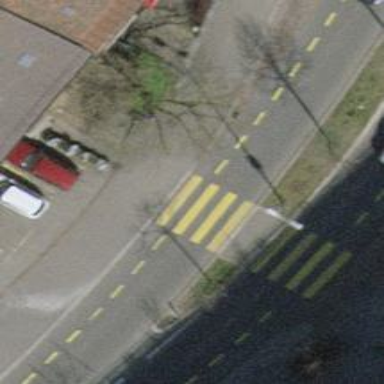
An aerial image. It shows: Marked crossing with zebra sign and island in the middle.